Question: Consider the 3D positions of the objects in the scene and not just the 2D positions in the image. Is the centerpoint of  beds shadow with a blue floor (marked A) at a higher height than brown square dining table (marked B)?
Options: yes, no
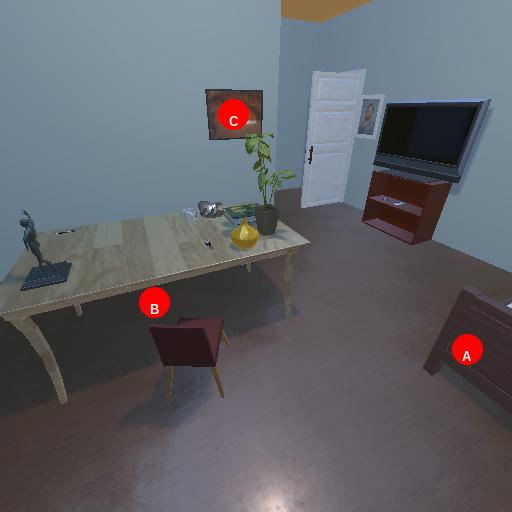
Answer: yes